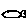
Label: fish